The image is the raw time-domain waveform of a rolling-element bearing's vibration signal. Determine the bearing's health state. Answer with exactly one of: normal, inner_race, outer_race, ball.
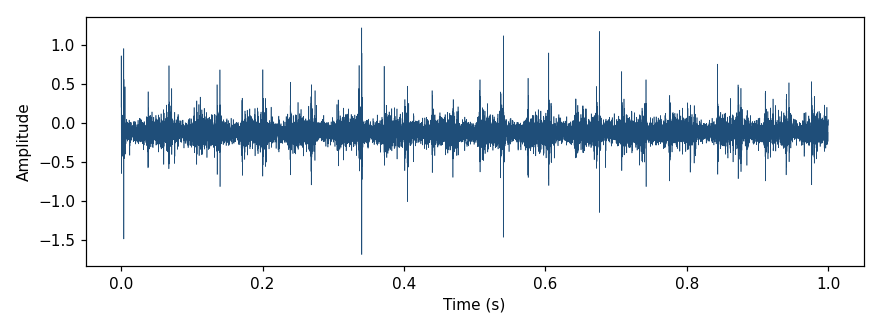
Answer: ball